Aerial crown-view tile of a tropical tree (Barro Colorado Island, Panama), acquired 20250512:
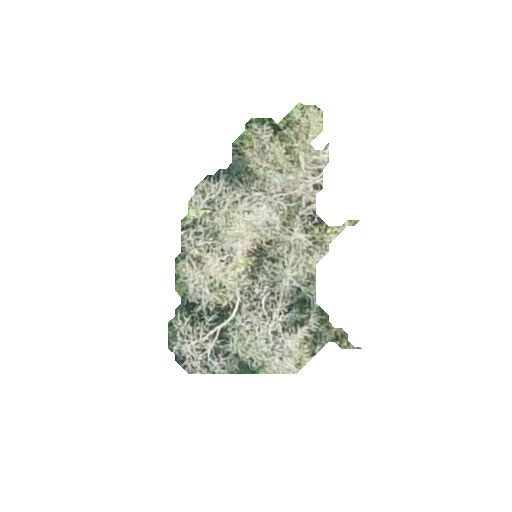
Species: Quararibea stenophylla
GBIF accepted scientific name: Quararibea stenophylla
Crown area: 48.741 m²